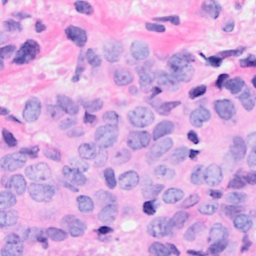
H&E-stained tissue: Breast